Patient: sex M, age 68
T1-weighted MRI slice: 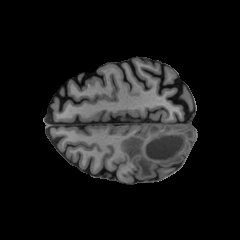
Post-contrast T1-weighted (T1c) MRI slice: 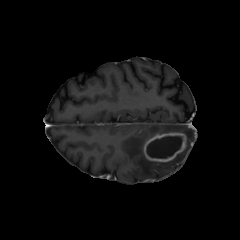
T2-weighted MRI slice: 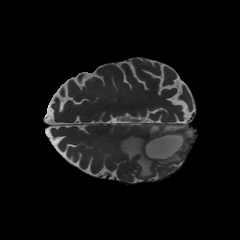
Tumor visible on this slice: yes
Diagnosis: Glioblastoma, IDH-wildtype
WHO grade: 4